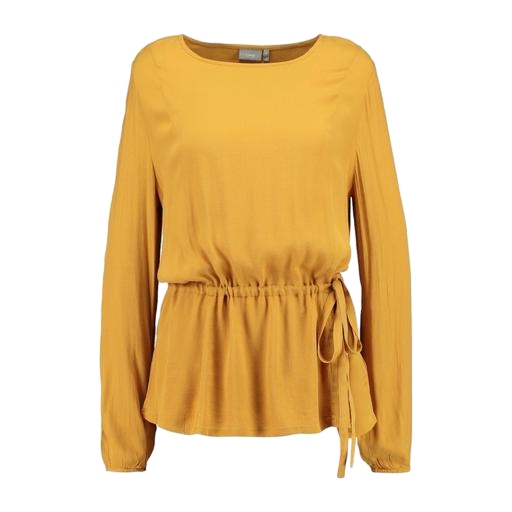
yellow kerra blouse, agata blouse, chloé blouse, white background